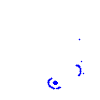
Particle: pion